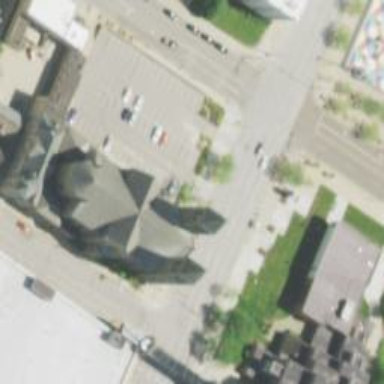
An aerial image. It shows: Church building with its distinctive features.